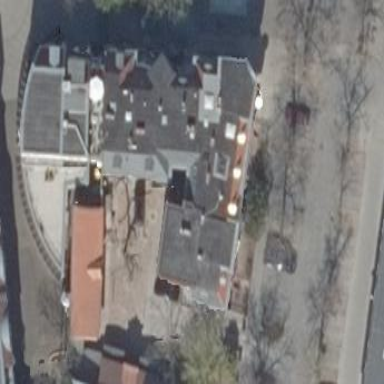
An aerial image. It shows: Grey building with gambrel-shaped roof.